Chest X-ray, PA view. Patient: 25 years old, sex F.
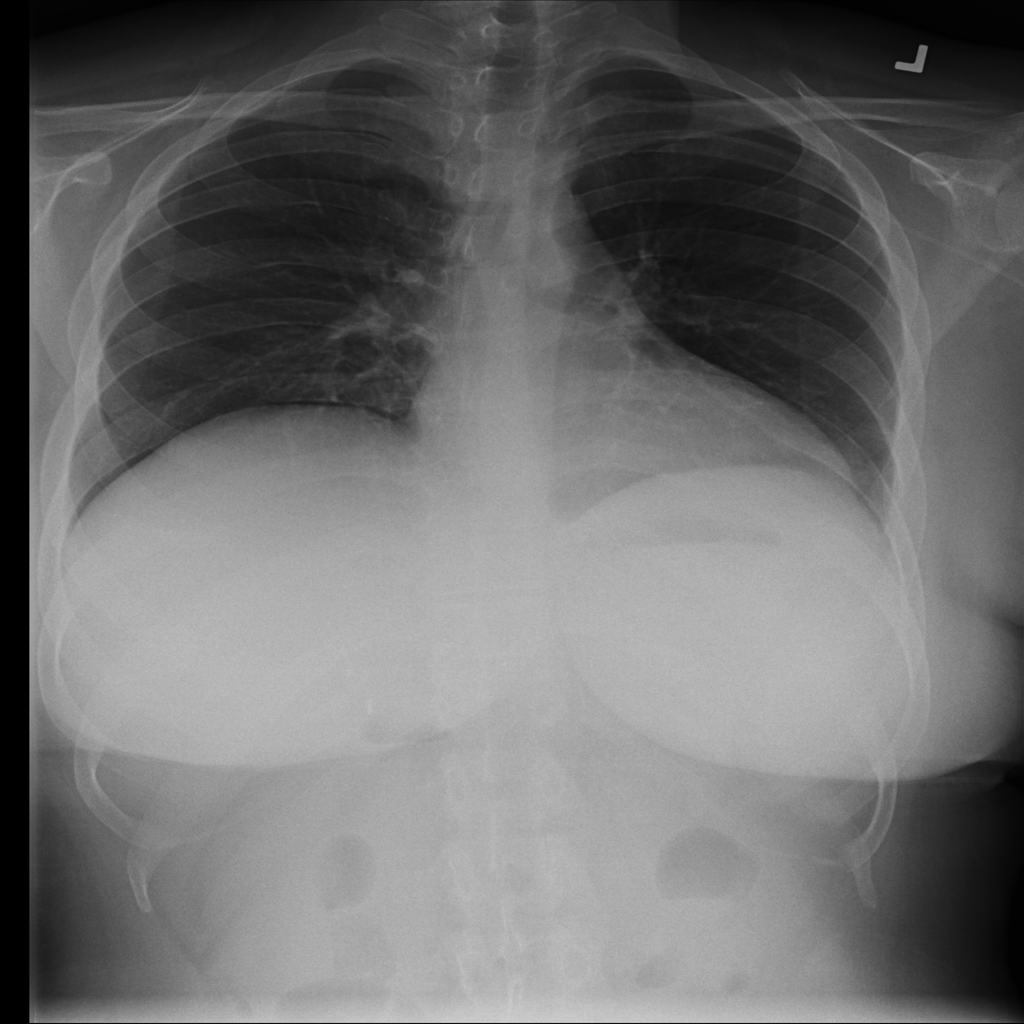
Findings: No Finding